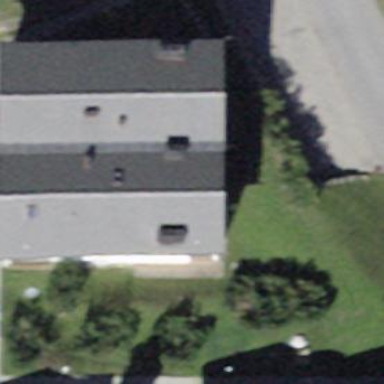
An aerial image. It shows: Building with gabled roof oriented along its length.